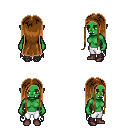
a pixel art fantasy rpg character, female body template, orc, green skin, black tattered cape, white pants, brown extra-long hairstyle, maroon shoes, four views (front, back, left, right), 2x2 character sprite sheet, small pixel art, hard edges, no anti-aliasing